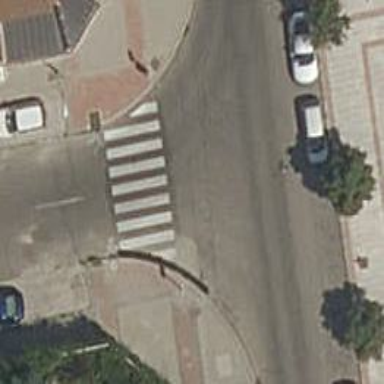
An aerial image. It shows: Marked road crossing.